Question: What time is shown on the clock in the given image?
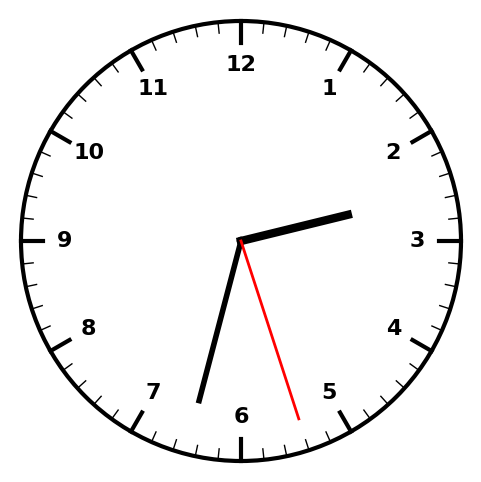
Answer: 02:32:27